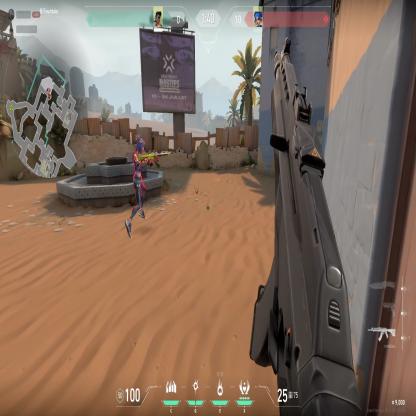
Label: enemy